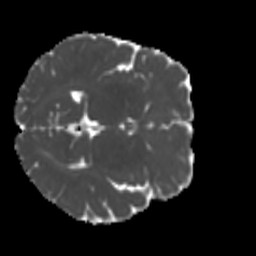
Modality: MD
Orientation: axial
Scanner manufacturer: siemens
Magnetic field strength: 3 T
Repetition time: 4 s
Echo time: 0.0594 s